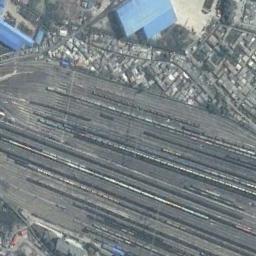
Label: railway